Question: I am learning some PHP Stuffs. I am trying to add two number from a text box but it shows a error message. This error actually came from following '<?php echo $c;?>' line but it look like ok for me. I used "empty " tag '<?php echo empty($c);?>' to hide error but it didn't work. Why?
'''
<body>
<?php
if(isset($_POST['submit_btn']))
{
$a=$_POST['no1'];
$b=$_POST['no2'];
$c=$a+$b;
}
?>
<form method="post">
<table border="3">
<tr>
<td>Number 1</td>
<td><input type="text" name="no1"/></td>
</tr>
<tr>
<td>Number 2</td>
<td><input type="text" name="no2"/></td>
</tr>
<tr>
<td>Result</td>
<td><input type="text" value="<?php echo $c;?>" /></td>
</tr>
<tr align="center">
<td colspan="2"><input type="submit" name="submit_btn"/></td>
</tr>
</table>
</form>
</body>
'''
Here is my error message

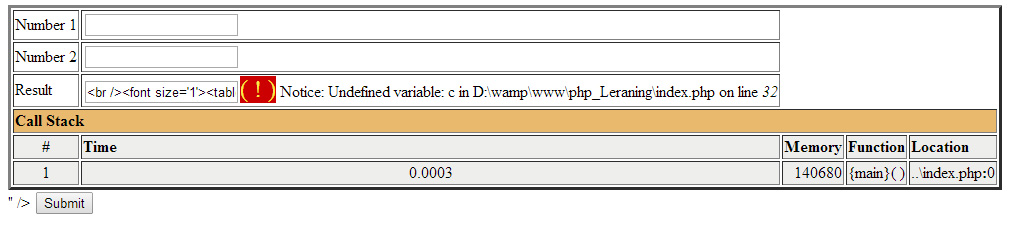
Answer: Its because if $_POST['submit_btn'] is not set your $c variable doesn't exist, yet you are using it in the form